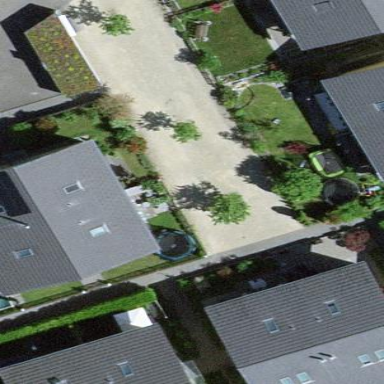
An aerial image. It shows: Terrace building.